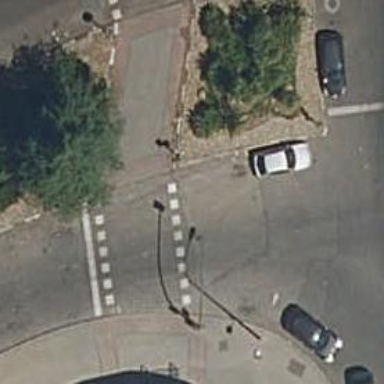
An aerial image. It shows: Crossing with traffic signals.